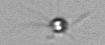
Label: Calciopappus